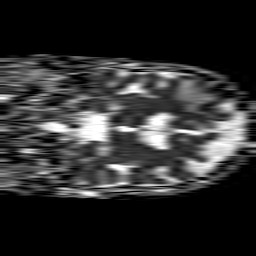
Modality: ADC
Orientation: coronal
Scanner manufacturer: philips
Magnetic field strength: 1.5 T
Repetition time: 4.6 s
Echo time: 0.08941 s